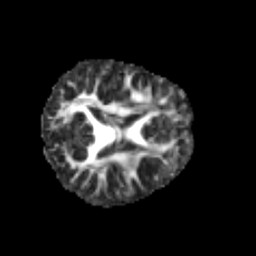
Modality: FA
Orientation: axial
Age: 6
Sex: female
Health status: healthy